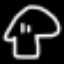
Label: mushroom